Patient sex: M
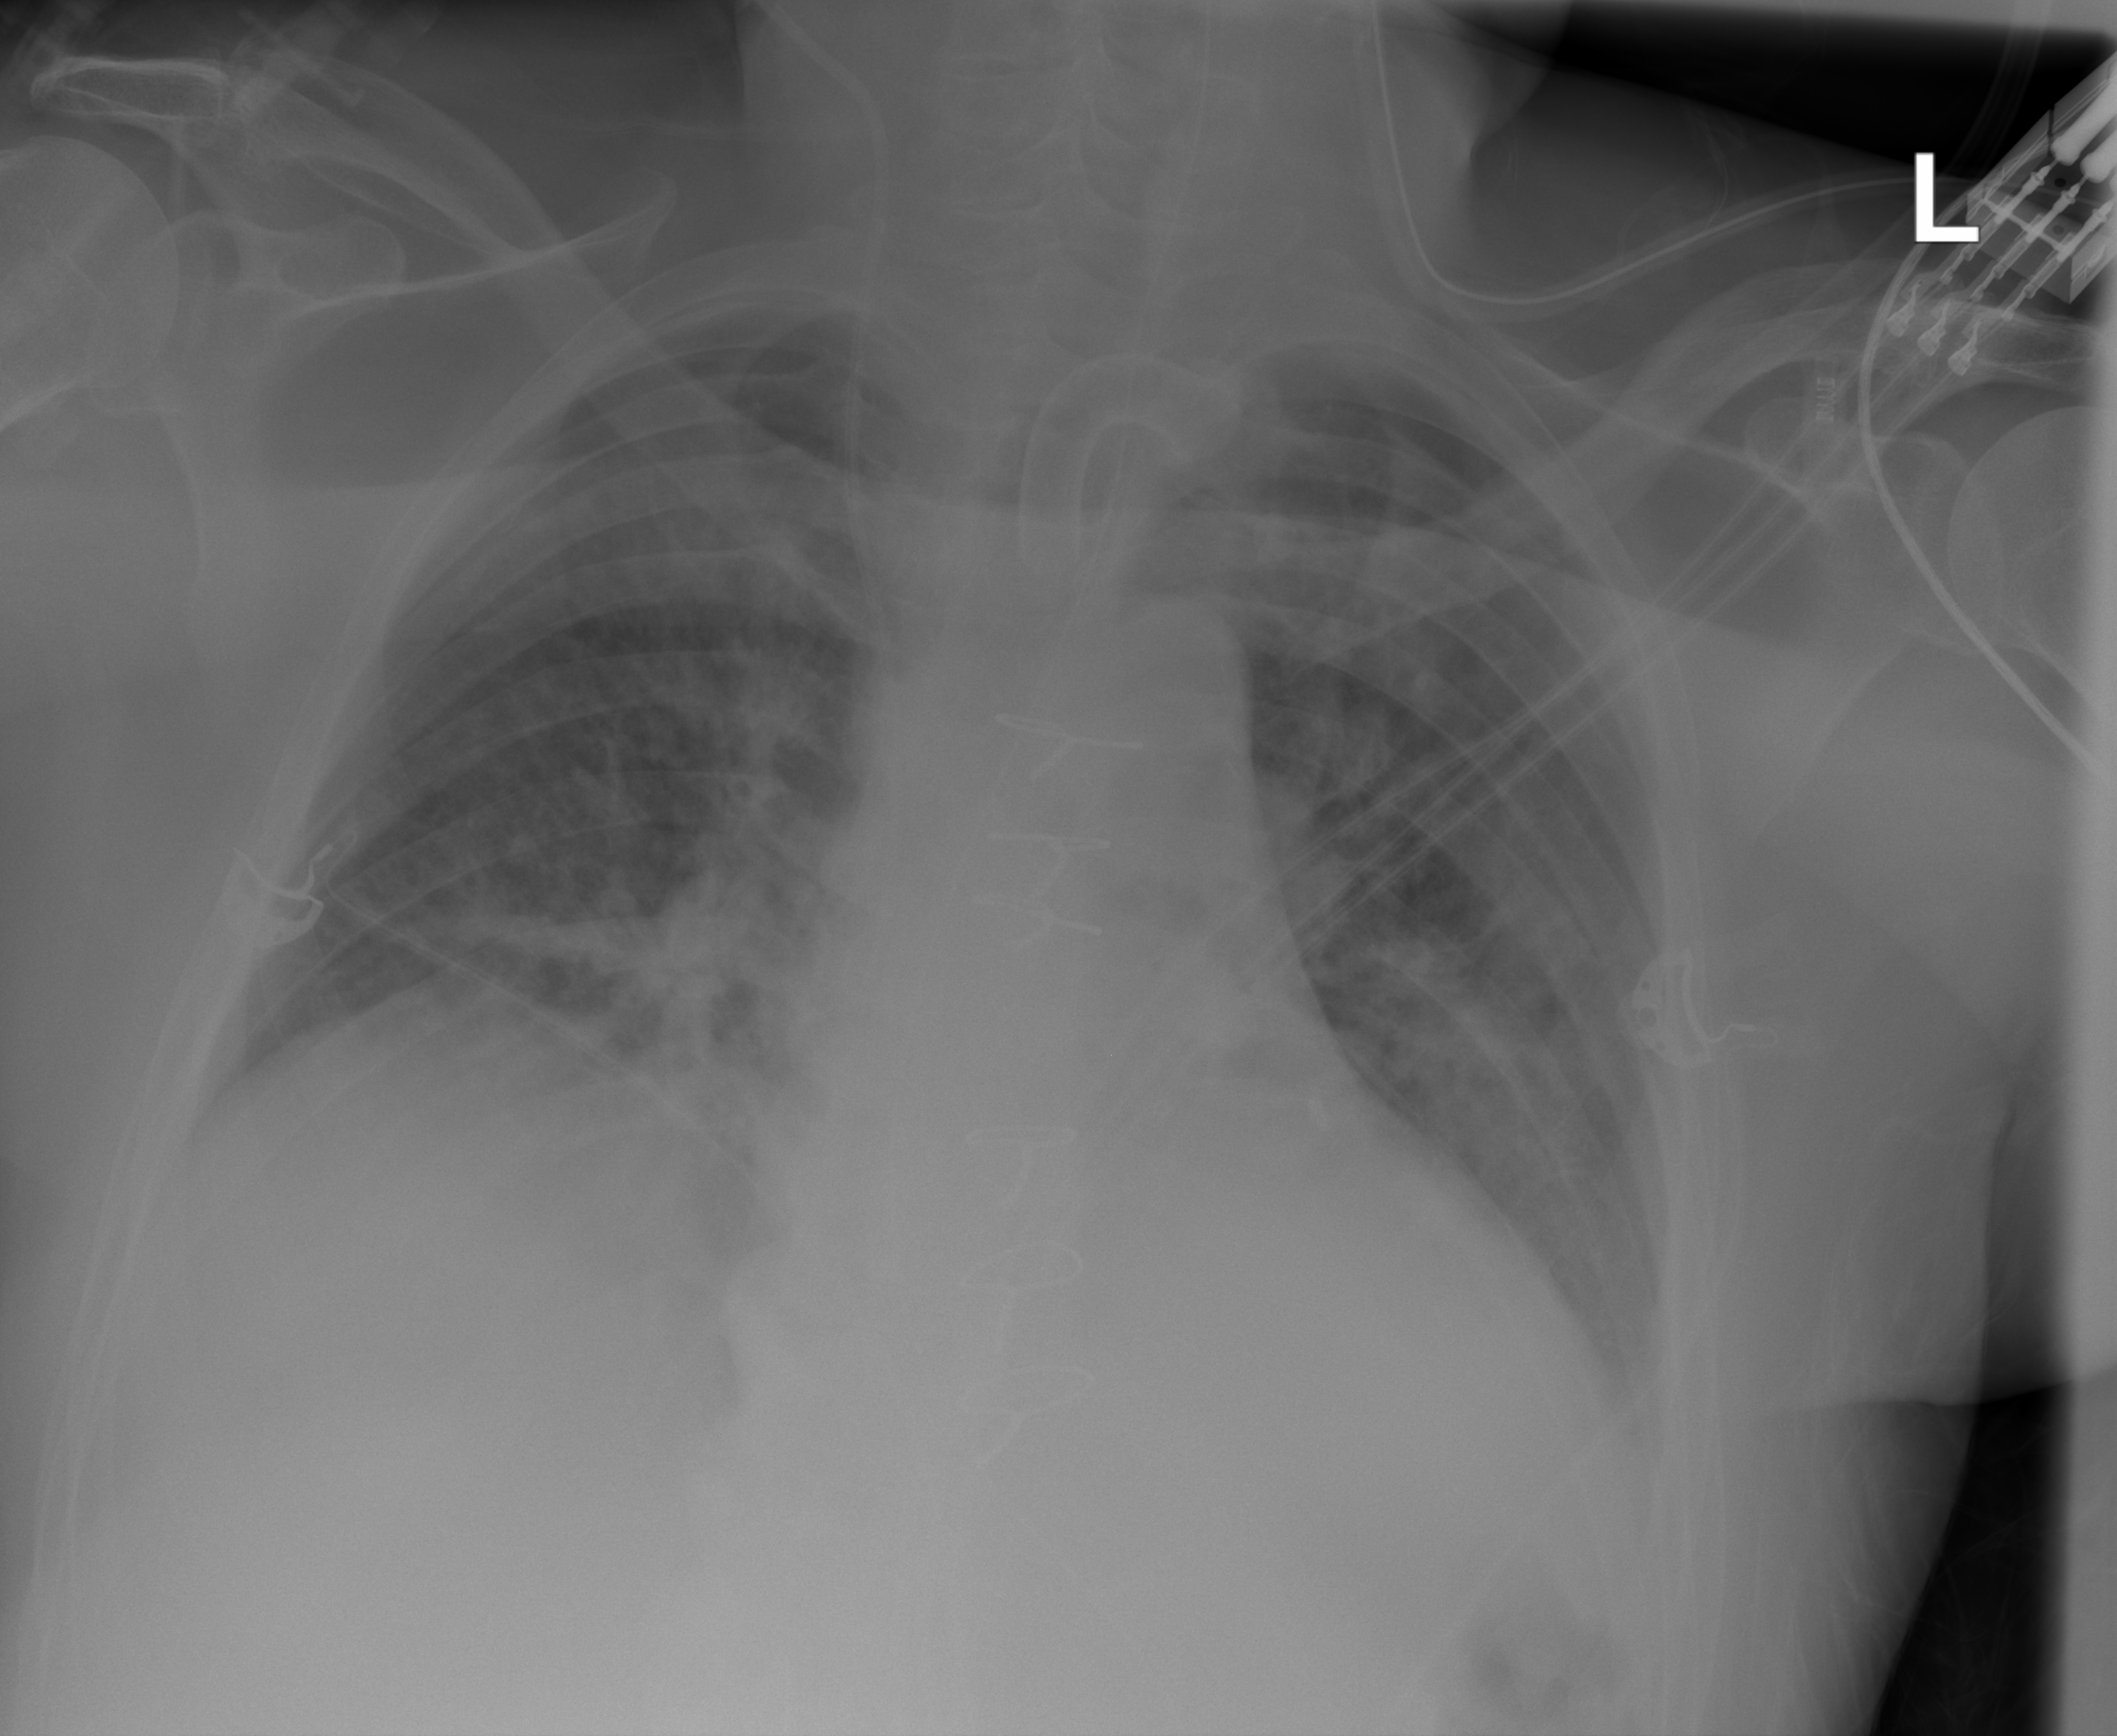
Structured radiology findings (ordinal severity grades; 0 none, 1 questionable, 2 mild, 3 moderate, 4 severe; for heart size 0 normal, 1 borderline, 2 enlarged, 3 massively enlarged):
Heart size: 2
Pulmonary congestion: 2
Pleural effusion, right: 1
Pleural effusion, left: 0
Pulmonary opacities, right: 2
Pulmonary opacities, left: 2
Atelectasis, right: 2
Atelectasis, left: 2